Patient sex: M
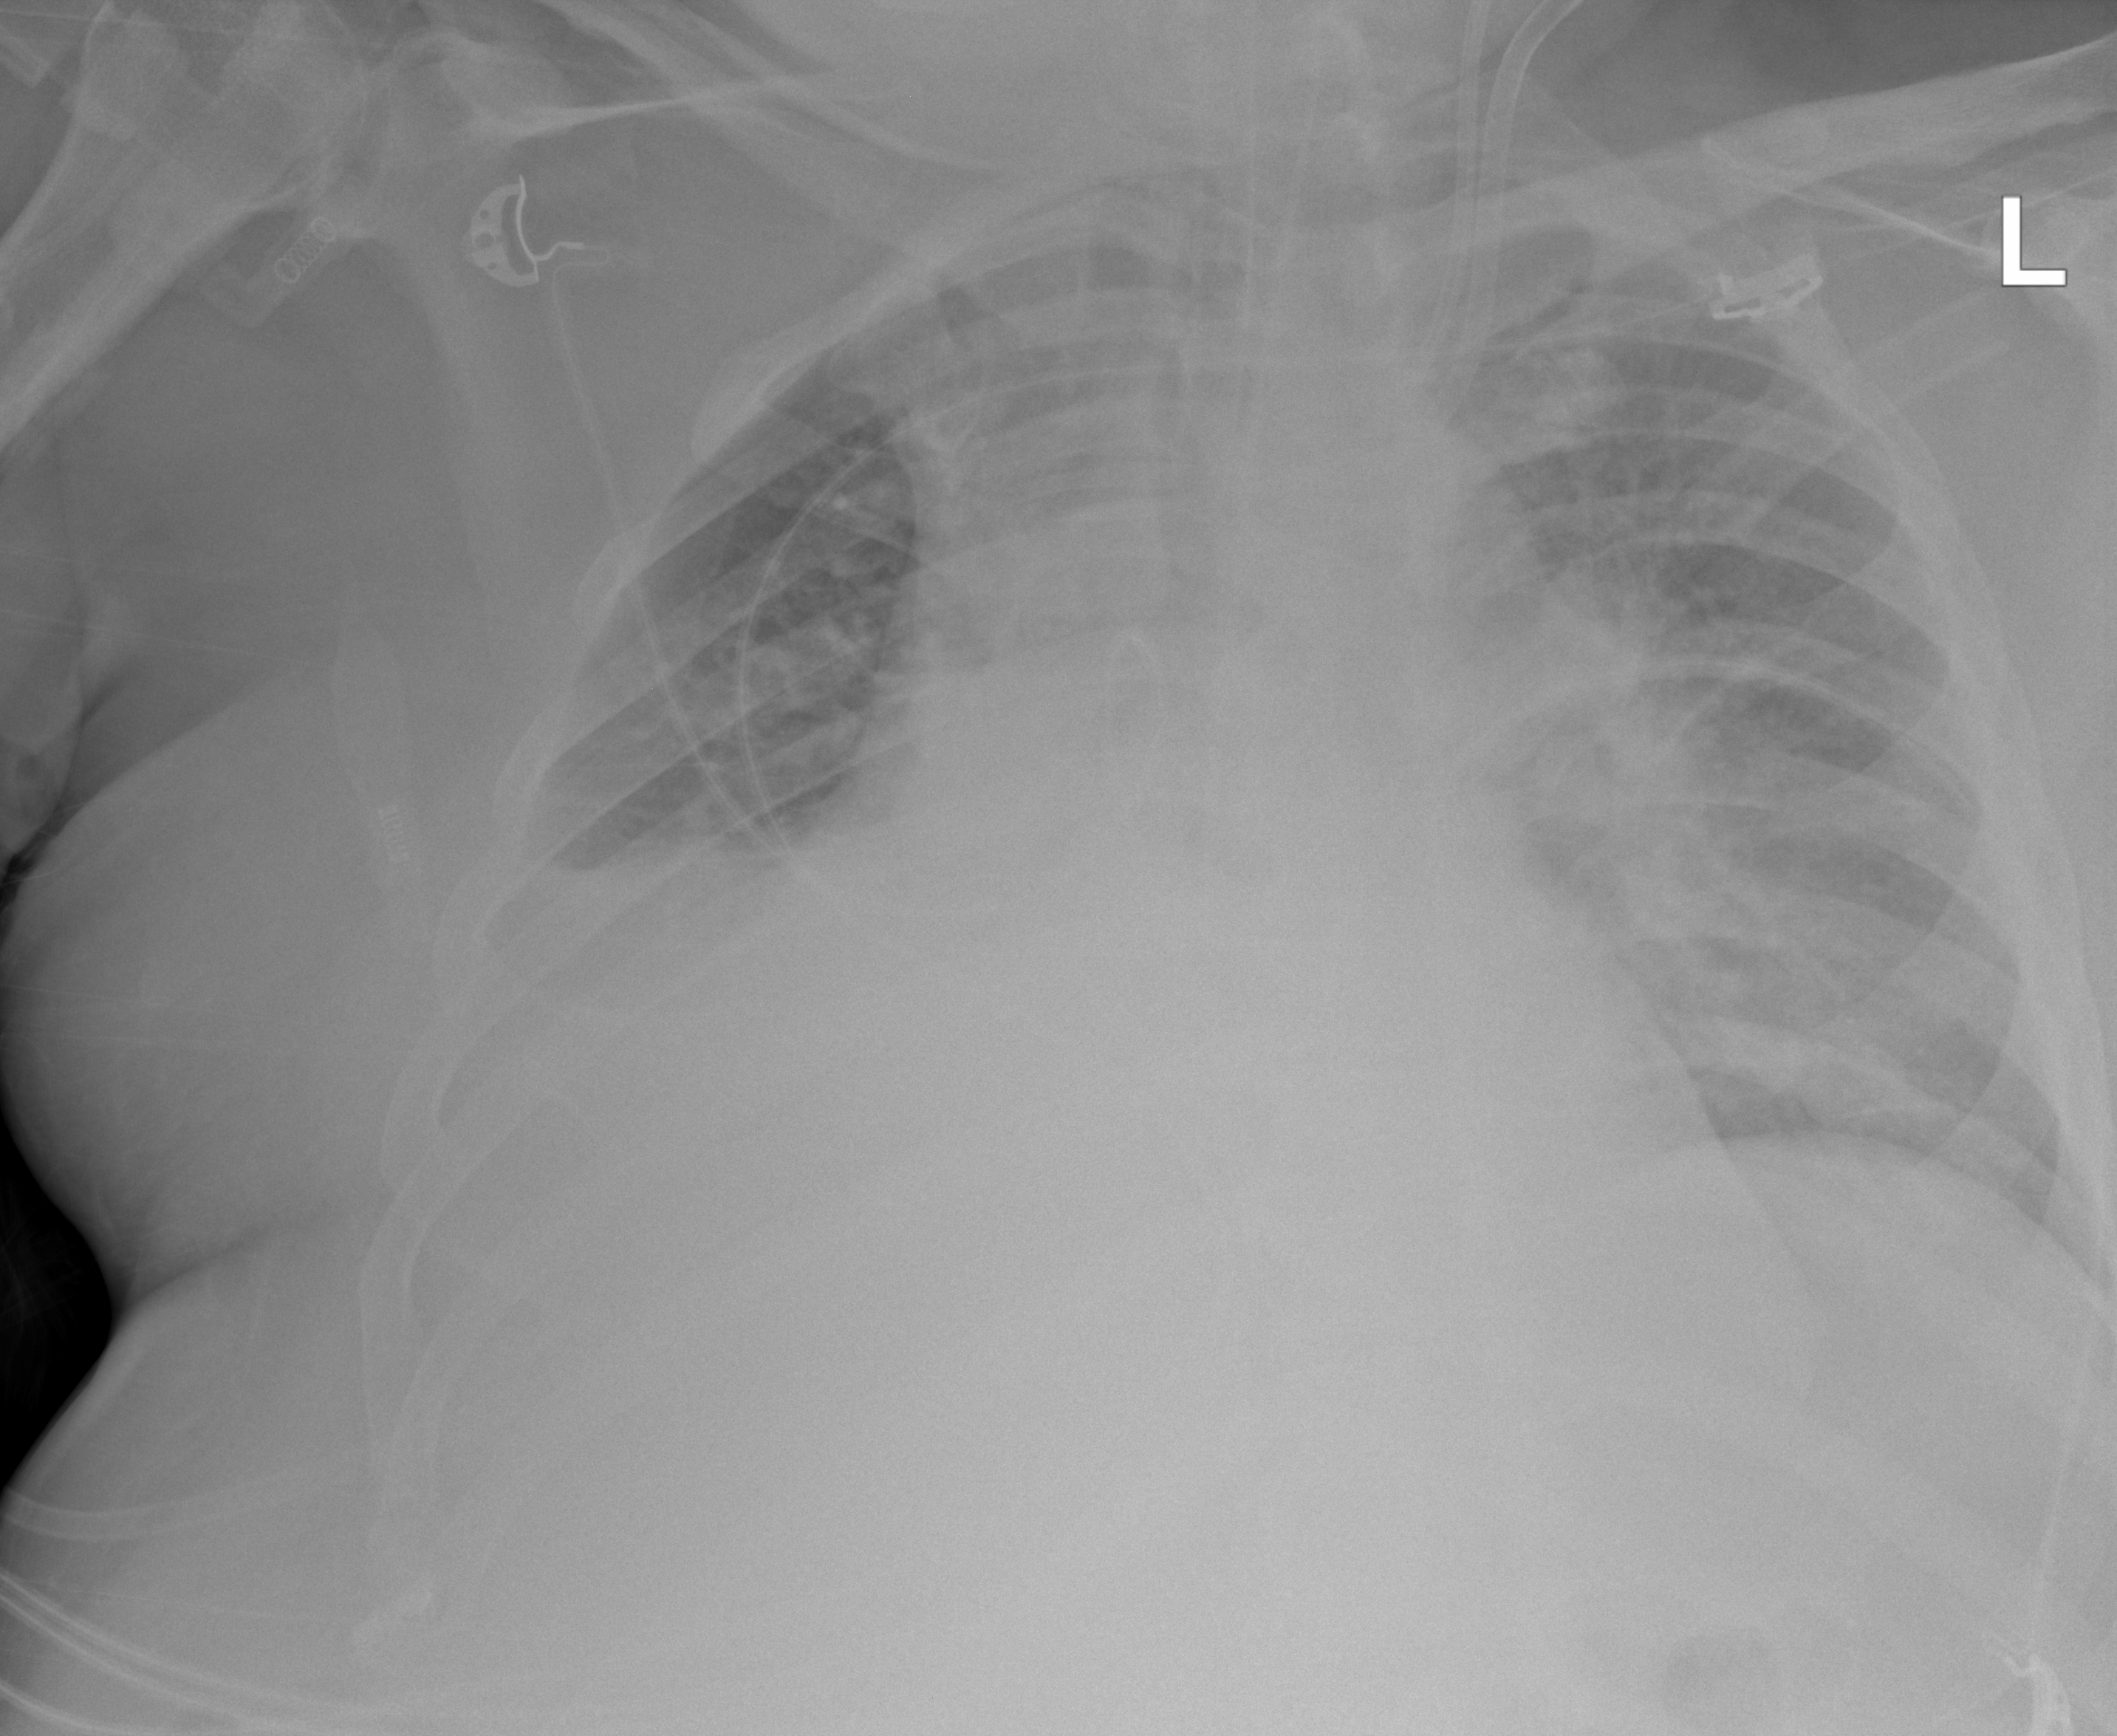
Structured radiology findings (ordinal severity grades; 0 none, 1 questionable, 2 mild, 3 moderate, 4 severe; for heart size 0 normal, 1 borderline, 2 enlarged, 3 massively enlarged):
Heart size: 2
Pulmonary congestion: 2
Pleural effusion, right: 2
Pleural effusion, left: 0
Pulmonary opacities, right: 2
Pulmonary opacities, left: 3
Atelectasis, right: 0
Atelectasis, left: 0